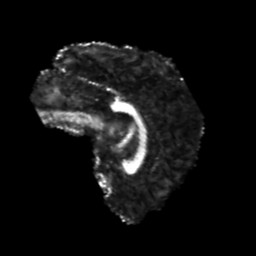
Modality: FA
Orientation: sagittal
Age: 24
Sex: female
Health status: healthy
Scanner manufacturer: philips
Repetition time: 7.393 s
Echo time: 0.08599 s